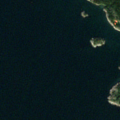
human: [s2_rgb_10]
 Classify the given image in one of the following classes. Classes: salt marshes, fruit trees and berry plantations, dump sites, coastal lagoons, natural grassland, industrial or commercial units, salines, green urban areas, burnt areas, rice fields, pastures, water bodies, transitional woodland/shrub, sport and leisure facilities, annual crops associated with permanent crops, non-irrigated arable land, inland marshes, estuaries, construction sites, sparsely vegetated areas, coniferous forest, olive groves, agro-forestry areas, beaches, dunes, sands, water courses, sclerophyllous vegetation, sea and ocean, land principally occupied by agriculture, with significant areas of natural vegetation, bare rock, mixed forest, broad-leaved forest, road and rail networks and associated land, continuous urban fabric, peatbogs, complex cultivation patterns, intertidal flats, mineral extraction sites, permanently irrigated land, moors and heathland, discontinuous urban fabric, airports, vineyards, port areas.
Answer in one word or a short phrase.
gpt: coniferous forest, transitional woodland/shrub, sea and ocean